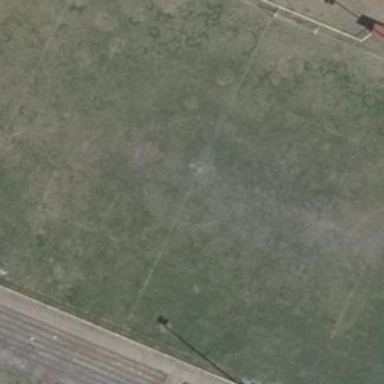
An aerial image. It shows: Soccer pitch for outdoor sports and leisure activities.